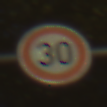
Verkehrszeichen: Geschwindigkeit30
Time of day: SunriseSunset
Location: Outdoor (Nature)
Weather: PartlyCloudy
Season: NotSpecified
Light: Natural